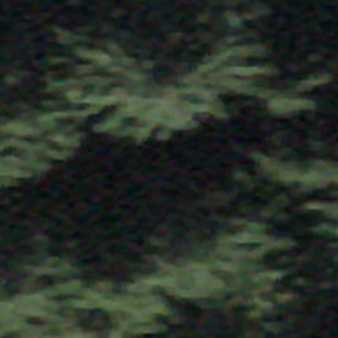
Label: other